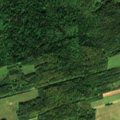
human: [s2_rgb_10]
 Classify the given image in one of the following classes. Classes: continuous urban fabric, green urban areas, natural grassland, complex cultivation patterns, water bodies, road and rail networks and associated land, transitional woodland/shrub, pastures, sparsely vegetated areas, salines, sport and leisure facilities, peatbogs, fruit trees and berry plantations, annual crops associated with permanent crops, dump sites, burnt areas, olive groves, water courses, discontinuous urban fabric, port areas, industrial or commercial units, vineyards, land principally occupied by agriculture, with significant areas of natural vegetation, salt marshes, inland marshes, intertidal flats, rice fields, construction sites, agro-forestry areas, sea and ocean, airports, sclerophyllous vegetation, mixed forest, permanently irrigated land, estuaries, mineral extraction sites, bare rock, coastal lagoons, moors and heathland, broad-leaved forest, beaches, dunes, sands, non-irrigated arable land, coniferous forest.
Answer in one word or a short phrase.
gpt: non-irrigated arable land, complex cultivation patterns, mixed forest, transitional woodland/shrub